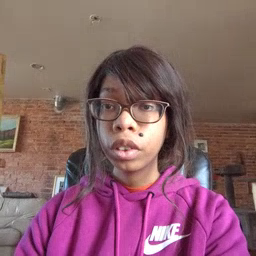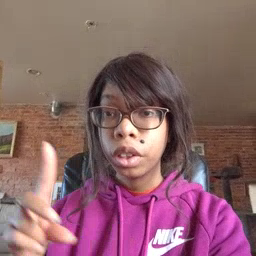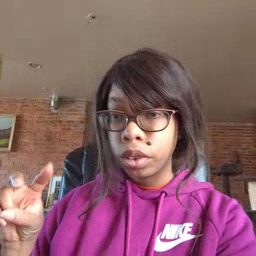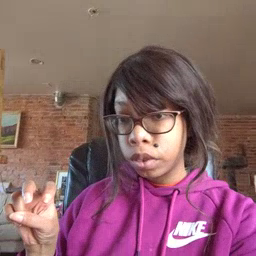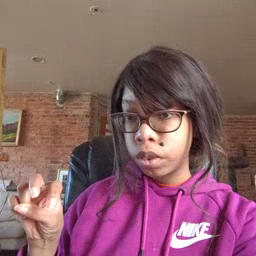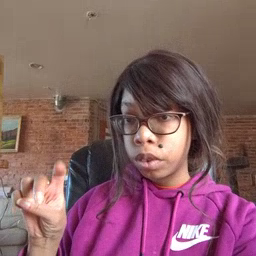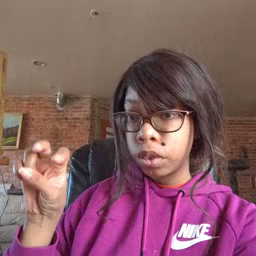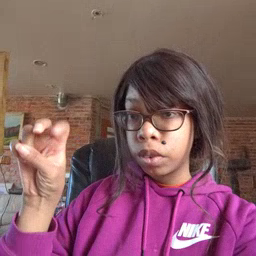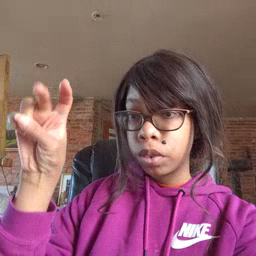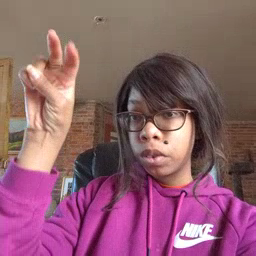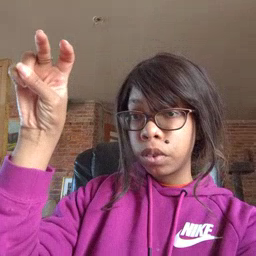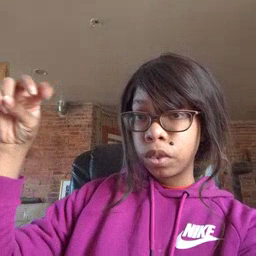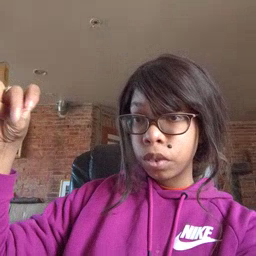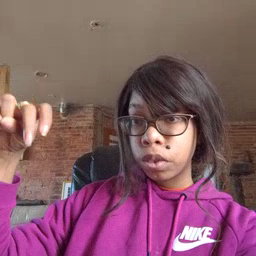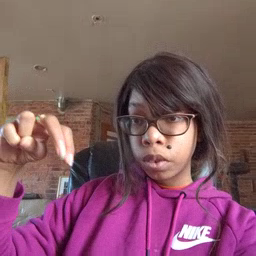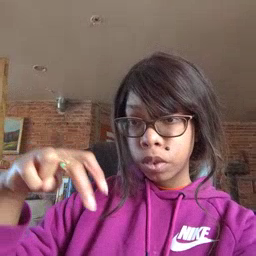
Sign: stairs